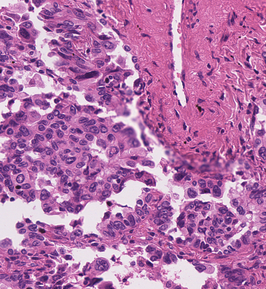
Tumor epithelial tissue: yes
Tumor-associated stroma tissue: yes
Normal tissue: no